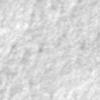
Label: no_change